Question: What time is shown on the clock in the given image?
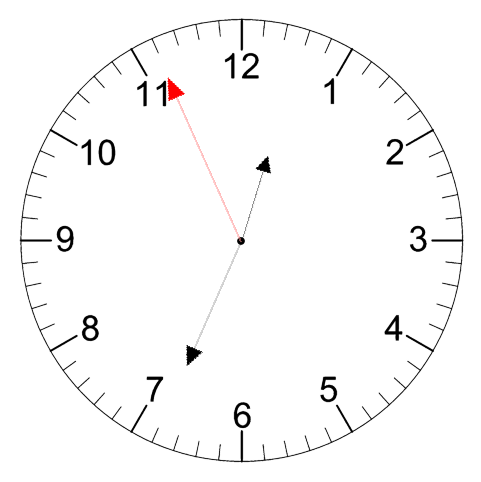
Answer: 12:33:56